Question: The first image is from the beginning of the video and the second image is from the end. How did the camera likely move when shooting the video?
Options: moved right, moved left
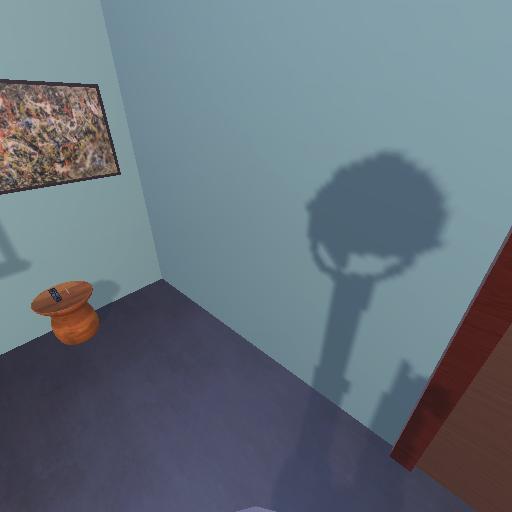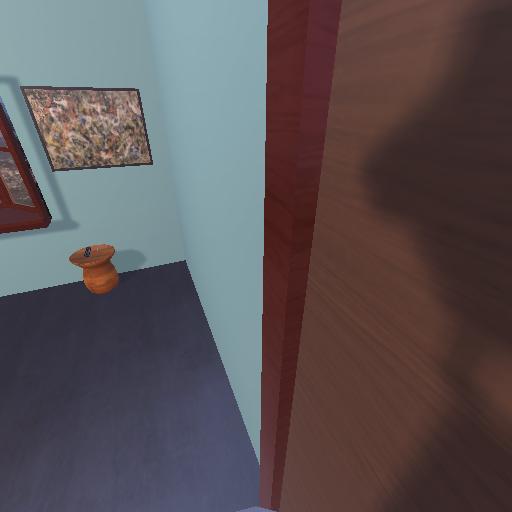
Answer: moved right